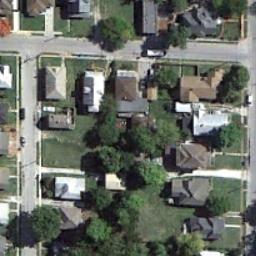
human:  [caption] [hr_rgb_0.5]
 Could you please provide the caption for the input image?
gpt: There is a road next to a medium-sized residential area .

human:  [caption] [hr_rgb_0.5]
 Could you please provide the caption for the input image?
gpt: Many trees and buildings are in medium residential area .

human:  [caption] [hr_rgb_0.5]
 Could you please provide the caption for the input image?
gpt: The medium residential is on the grass next to some trees and road .

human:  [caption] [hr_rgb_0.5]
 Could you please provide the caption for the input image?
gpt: The medium residential area has some neatly arranged houses on the grass and some trees are among these houses .

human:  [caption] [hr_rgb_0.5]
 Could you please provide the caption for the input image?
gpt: There are some green trees and buildings on the medium residential area .